Question: The application of image-preview has troubles in IE9,like the picture,

this method can't work well and throw an error,but in ie6-8,it works well.
I want to get the true filepath from the fileinput ,not the path like "C:
akepath*.*",my browser is ie9.
Help me.
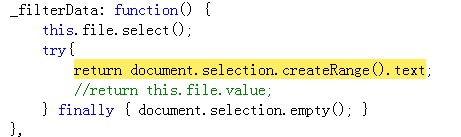
Answer: You can't. This is a security feature that can't be removed.